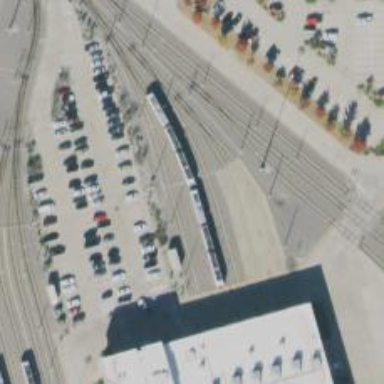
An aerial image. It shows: Light rail yard with electrified contact lines.